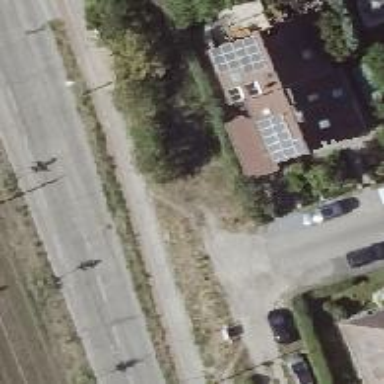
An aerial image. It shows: Asphalt path designated for cycling.